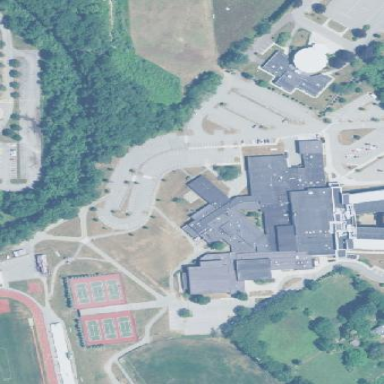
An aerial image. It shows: School.